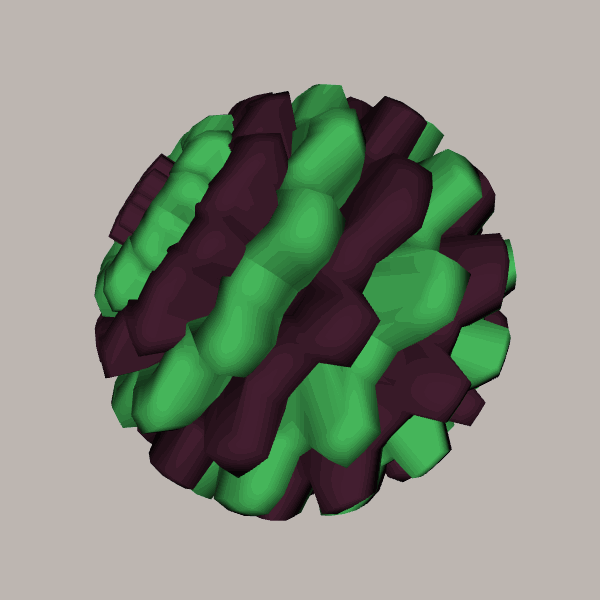
Background: light